Question: I am using Laravel and working with a team of three. The local set up for database would be different for each of his in terms of database.
So i want to ignore the database config file to be committed. When i do a 'git status' i always see the database.php file in the list. How can i tell GIT to ignore it complete from committing or downloading the initial commit from bitbucket as well.

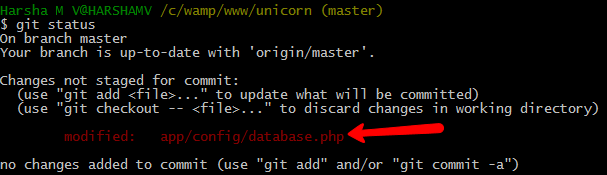
Answer: 'git update-index --assume-unchanged app/config/database.php'